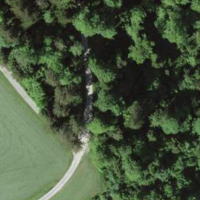
EUNIS habitat code: 41
Species observed at this site:
Tussilago farfara
Petasites albus